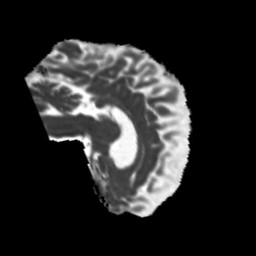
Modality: MD
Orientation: sagittal
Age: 61
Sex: female
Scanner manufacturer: siemens
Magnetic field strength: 3 T
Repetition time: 5.25 s
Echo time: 0.08 s